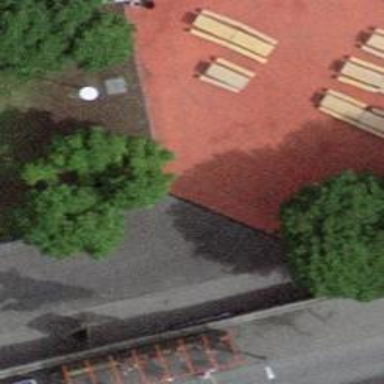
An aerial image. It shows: Bicycle rental service.